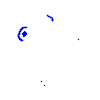
Particle: electron